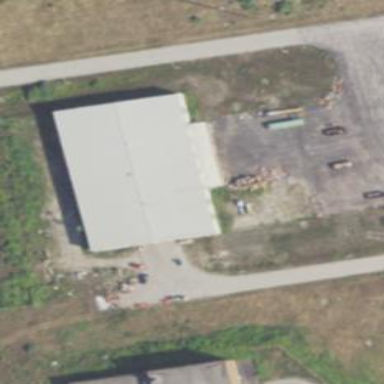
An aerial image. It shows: Industrial building.